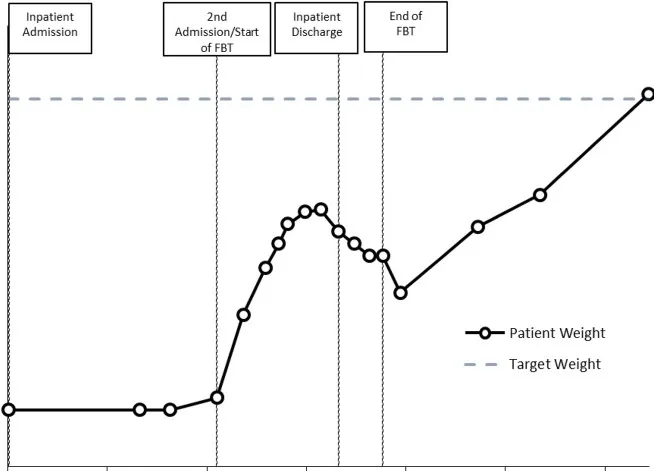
Case 3 weight graph (Ethan).
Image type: chart (chart)